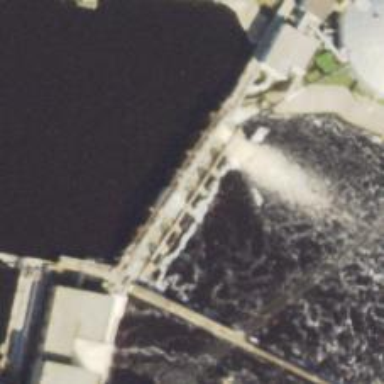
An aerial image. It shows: Dam along waterway.